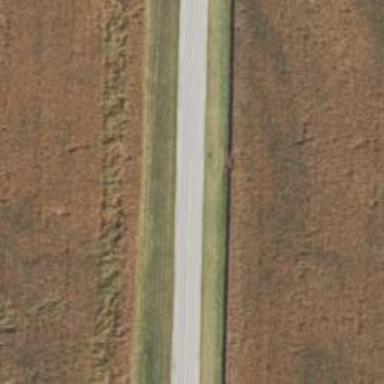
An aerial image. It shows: Secondary road.